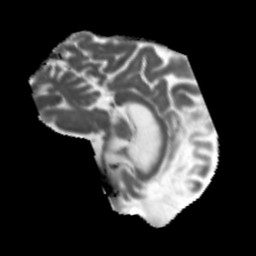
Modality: MD
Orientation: sagittal
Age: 71
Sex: male
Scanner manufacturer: siemens
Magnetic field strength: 3 T
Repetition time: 5.47 s
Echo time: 0.0854 s